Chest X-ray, PA view. Patient: 53 years old, sex M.
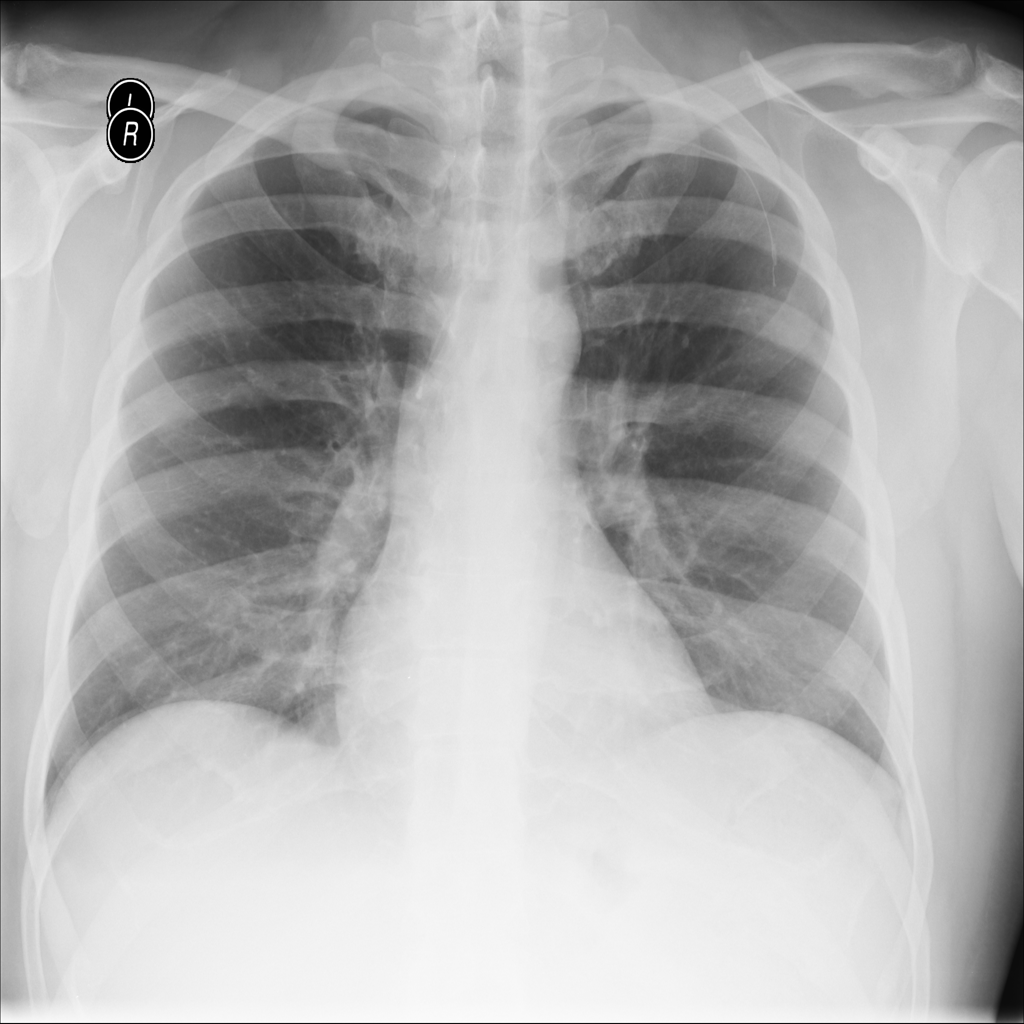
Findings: No Finding